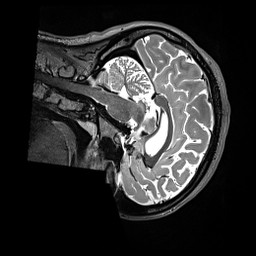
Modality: T2w
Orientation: sagittal
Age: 35
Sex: female
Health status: ill
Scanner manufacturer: siemens
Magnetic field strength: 3 T
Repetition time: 3.2 s
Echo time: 0.564 s